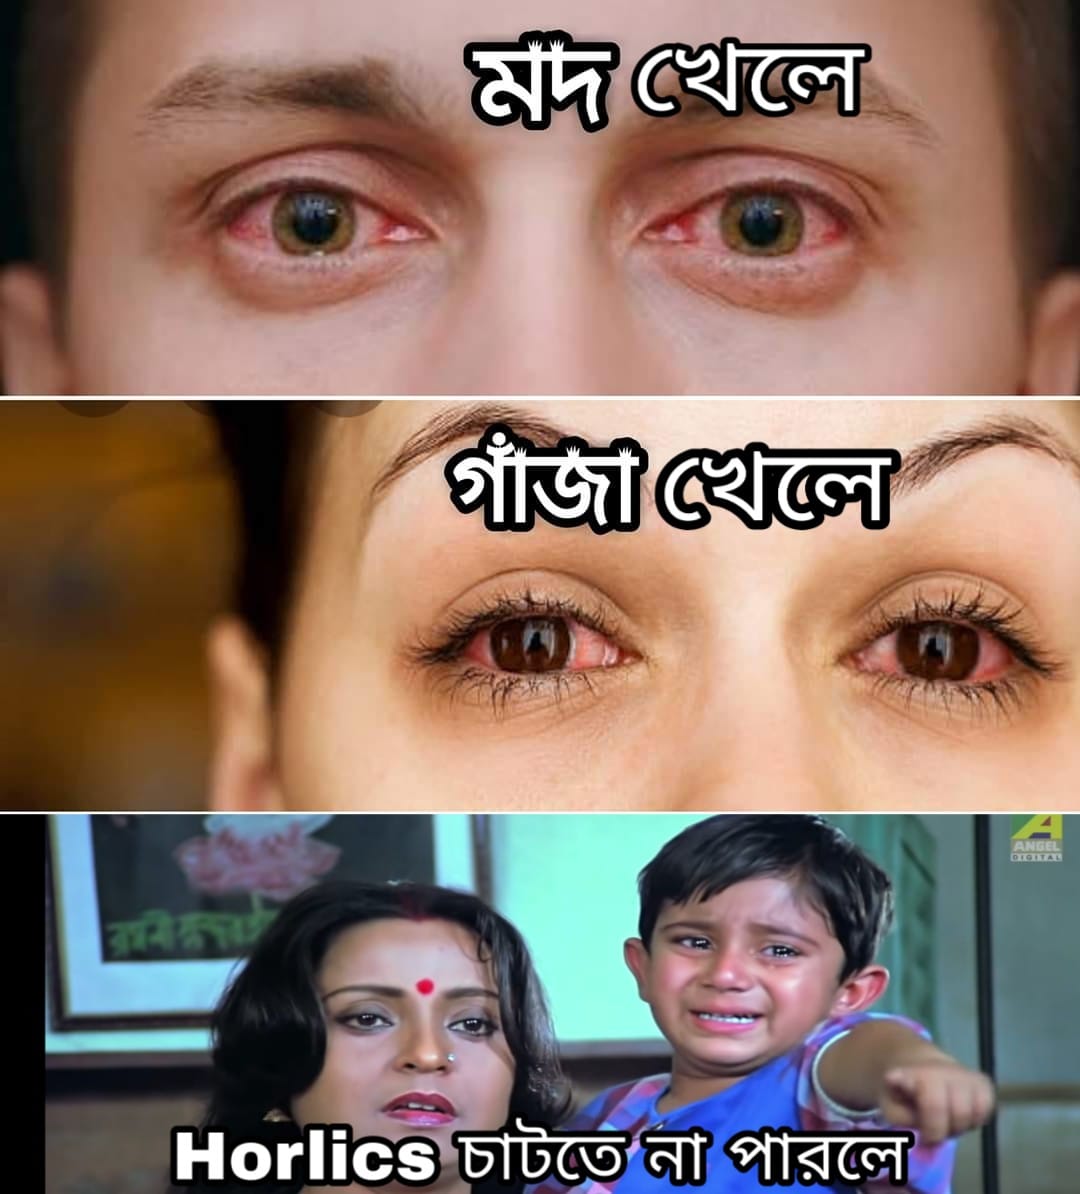
Caption: মদ  খেলে   গাঁজা খেলে    Horlics চাটতে না পারলে
Label: non-hate